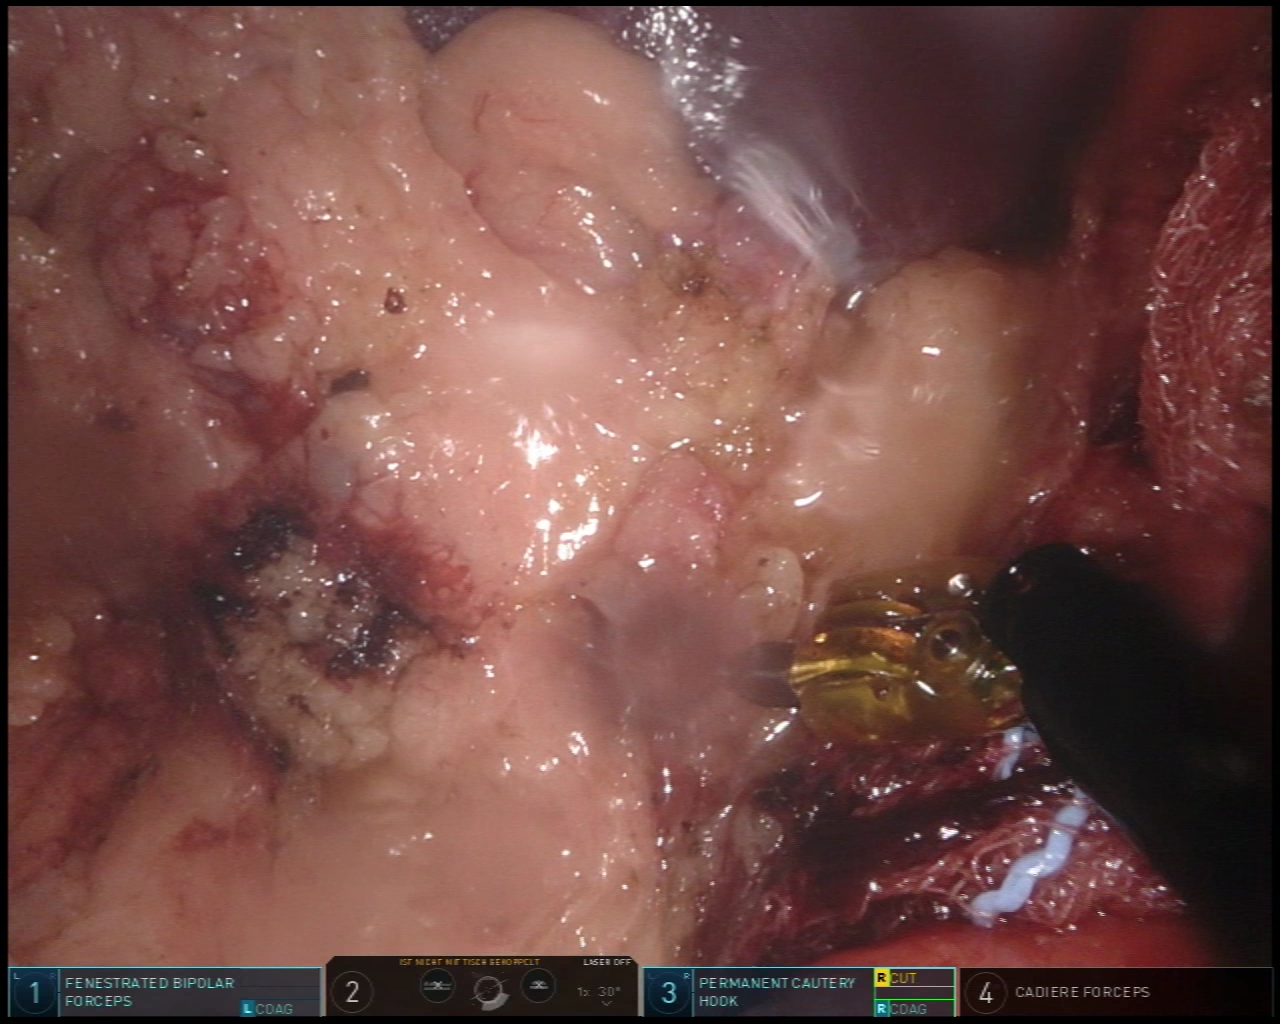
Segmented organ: spleen
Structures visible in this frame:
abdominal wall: no
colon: no
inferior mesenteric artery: no
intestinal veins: no
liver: no
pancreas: no
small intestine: no
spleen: yes
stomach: no
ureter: no
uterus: no
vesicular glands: no